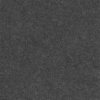
Label: dusty